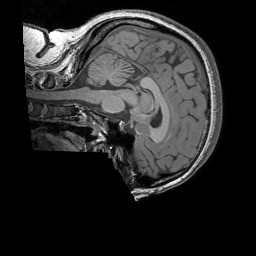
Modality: T1w
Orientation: sagittal
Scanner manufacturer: siemens
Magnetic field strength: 3 T
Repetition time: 1.83 s
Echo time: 0.00303 s